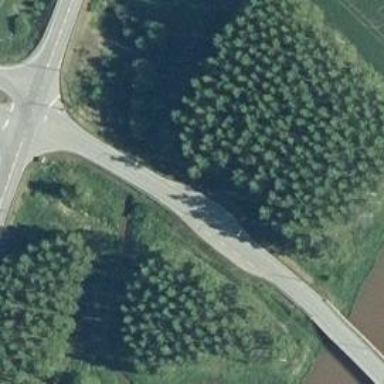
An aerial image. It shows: Asphalt road classified as tertiary.